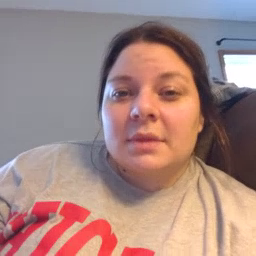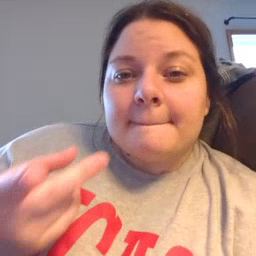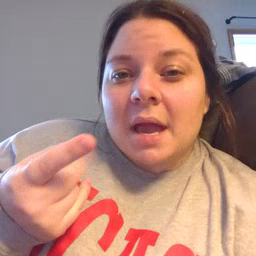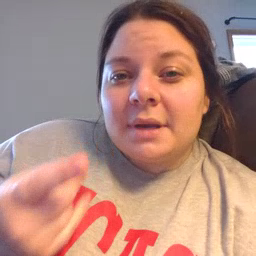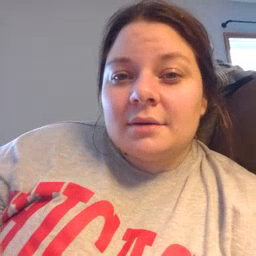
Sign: puppy